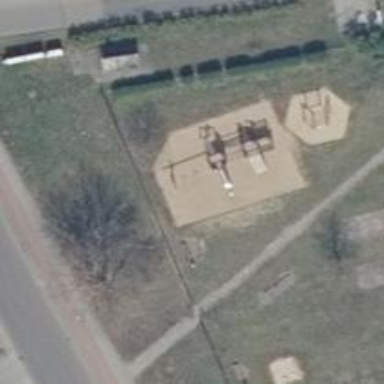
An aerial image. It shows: Playground with swings.